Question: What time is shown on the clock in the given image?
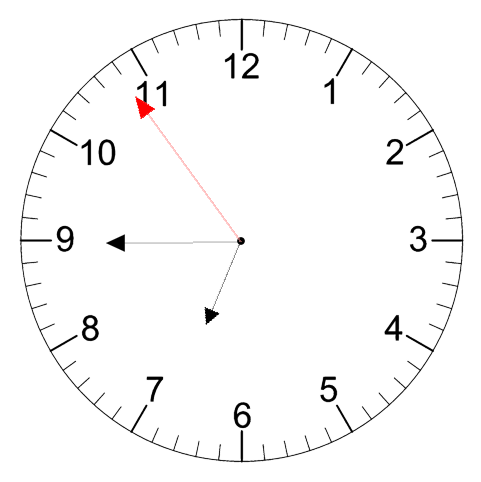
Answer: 06:44:54